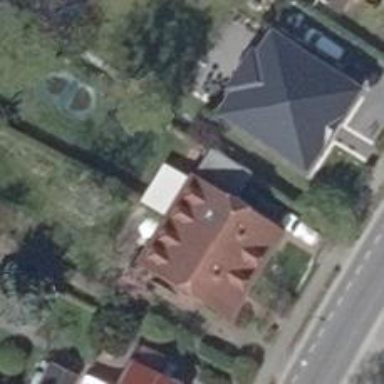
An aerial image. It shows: Simple house.